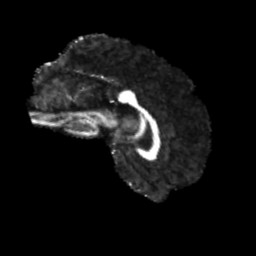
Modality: FA
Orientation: sagittal
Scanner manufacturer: siemens
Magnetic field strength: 3 T
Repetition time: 4 s
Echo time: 0.0594 s